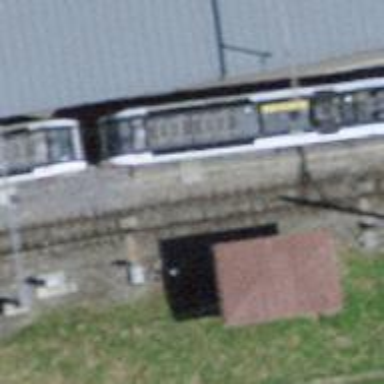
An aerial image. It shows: Railway switch.